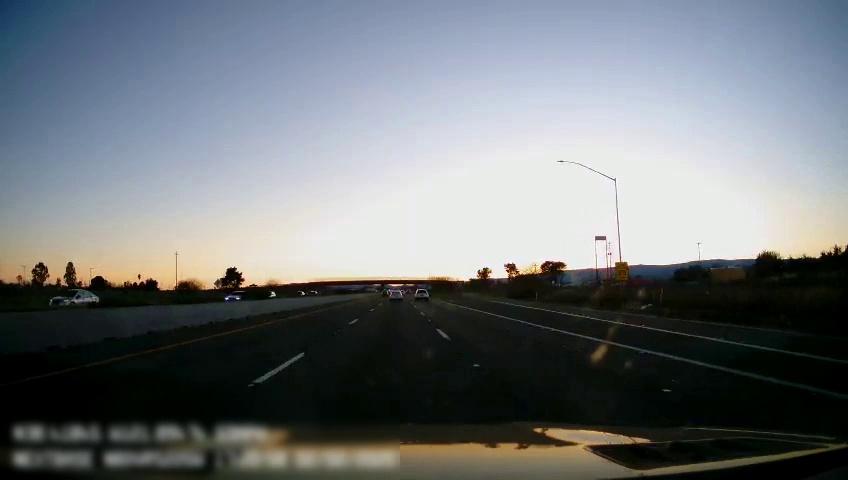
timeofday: Day
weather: Sunny
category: Drivable Space
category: Vehicles | Car
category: Vehicles | SUV
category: Vehicles | Car
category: Vehicles | Car
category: Lanes | Current Lane
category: Lanes | Current Lane
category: Lanes | Alternate Lane
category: Lanes | Alternate Lane
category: Lanes | Alternate Lane
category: Lanes | Alternate Lane
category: Traffic | Signs